Question: I'm so confused. I was using the OSMDroid API on Android for mapping and wanted to replicate it using OpenLayers and GeoExt, but I've got a projection problem with including GeoJSON nodes and action events.
My tile set is OSM based, and is hosted on the same Web server as this HTML/JS. See it all below. I realize my boundaries aren't working, and my projections might be completely wrong. I've been testing different combinations.
The problem is my map displays correctly and is centered fine. However:
1. My GeoJSON feature nodes are way off the map. They're in a different projection long/lat, but I don't know how to set or convert GeoJSON long/lat to the current map projection.
2. My mapCtrl doesn't work. When I click it the lonlat is another projection (the OSM projection coords) and I can't seem to convert them)
3. Any tips on how extent/bounds actually work would be greatly appreciated
Can someone please help with a bit of projection advice? Sigh... I'm not patient enough for this.

Here's my full JS, as is:
'''
var mapPanel, store, gridPanel, mainPanel, nodePop, mapPop;
Ext.onReady(function() {
var map, mapLayer, vecLayer;
var lon = -70.885610;
var lat = 38.345822;
var zoom = 17;
var maxZoom = 18;
var toProjection = new OpenLayers.Projection("EPSG:4326");
var fromProjection = new OpenLayers.Projection("EPSG:900913");
var extent = new OpenLayers.Bounds(-1.32,51.71,-1.18,51.80).transform(fromProjection, toProjection);
// Setup the node layer feature store and push it all into a vector layer
vecLayer = new OpenLayers.Layer.Vector("vector");
store = new GeoExt.data.FeatureStore({
layer: vecLayer,
fields: [
{name: 'name', type: 'string'},
{name: 'status', type: 'string'}
],
proxy: new GeoExt.data.ProtocolProxy({
protocol: new OpenLayers.Protocol.HTTP({
url: "data/sa.json",
format: new OpenLayers.Format.GeoJSON()
})
}),
autoLoad: true
});
// Setup the basic map layer using OSM style tile retreival to pull tiles
// from the same server hosting this service
map = new OpenLayers.Map(
'map', {
controls:[
new OpenLayers.Control.Navigation(),
new OpenLayers.Control.PanZoomBar(),
new OpenLayers.Control.Attribution(),
new OpenLayers.Control.ScaleLine()],
projection: toProjection,
displayProjection: fromProjection,
numZoomLevels: 20,
fractionalZoom: true
});
mapLayer = new OpenLayers.Layer.OSM(
"Local Tiles",
"tiles/${z}/${x}/${y}.png",
{
zoomOffset: 17,
resolutions: [1.194328566741945,0.5971642833709725,0.2985821416854863] // Zoom level 17 - 19
});
map.addLayers([mapLayer, vecLayer]);
// Create a map panel
mapPanel = new GeoExt.MapPanel({
title: "Map",
region: "center",
map: map,
xtype: "gx_mappanel",
center: new OpenLayers.LonLat(lon, lat),
zoom: zoom
});
// Create a grid panel for listing nodes
gridPanel = new Ext.grid.GridPanel({
title: "Nodes",
region: "east",
store: store,
width: 275,
columns: [{
header: "Name",
width: 200,
dataIndex: "name"
}, {
header: "Status",
width: 75,
dataIndex: "status"
}],
sm: new GeoExt.grid.FeatureSelectionModel({
autoPanMapOnSelection: true
})
});
// Create the main view port
new Ext.Viewport({
layout: "border",
items: [{
region: "north",
contentEl: "title",
height: 150
}, mapPanel, gridPanel]
});
var lonLat = new OpenLayers.LonLat(lon, lat).transform(new OpenLayers.Projection("EPSG:4326"), map.getProjectionObject());
map.setCenter(lonLat, zoom);
// Attach all the event driven stuff here...
// Create a node selection pop up control
function nodeAction(feature) {
nodePop = new GeoExt.Popup({
title: 'Node selected',
location: feature,
width: 200,
html: "",
maximizable: true,
collapsible: true
});
nodePop.on({
close: function() {
if(OpenLayers.Util.indexOf(vectorLayer.selectedFeatures, this.feature) > -1) {
selectCtrl.unselect(this.feature);
}
}
});
nodePop.show();
};
// Attach the pop to node/feature selection events
var selectCtrl = new OpenLayers.Control.SelectFeature(vecLayer);
vecLayer.events.on({
featureselected: function(e) {
nodeAction(e.feature);
}
});
// Create map selection pop up control
function mapAction(lonlat) {
mapPop = new GeoExt.Popup({
title: 'Map selected',
location: lonlat,
width: 200,
html: "You clicked on (" + lonlat.lon.toFixed(2) + ", " + lonlat.lat.toFixed(2) + ")",
maximizable: true,
collapsible: true,
map: mapPanel.map,
anchored: true
});
mapPop.doLayout();
mapPop.show();
};
var mapCtrl = new OpenLayers.Control.Click({
trigger: function(evt) {
var lonlat = mapPanel.map.getLonLatFromViewPortPx(evt.xy);
lonlat.transform(new OpenLayers.Projection("EPSG:4326"), mapPanel.map.getProjectionObject());
//.transform(new OpenLayers.Projection("EPSG:4326"), map.getProjectionObject());
mapAction(lonlat);
}
});
mapPanel.map.addControl(mapCtrl);
mapCtrl.activate();
});
// A control to handle user clicks on the map
OpenLayers.Control.Click = OpenLayers.Class(
OpenLayers.Control, {
defaultHandlerOptions: {
single: true,
double: false,
pixelTolerance: 0,
stopSingle: true
},
initialize: function(options) {
this.handlerOptions = OpenLayers.Util.extend(
options && options.handlerOptions || {},
this.defaultHandlerOptions
);
OpenLayers.Control.prototype.initialize.apply(
this, arguments
);
this.handler = new OpenLayers.Handler.Click(
this,
{ click: this.trigger },
this.handlerOptions
);
},
CLASS_NAME: "OpenLayers.Control.Click"
}
);
'''
Here's the GeoJSON I'm using:
'''
{
"type": "FeatureCollection",
"features": [
{
"geometry": {
"type": "Point",
"coordinates": [
-70.3856,
38.3458
]
},
"type": "Feature",
"properties": {
"name": "Node0",
"status": "Active",
"externalGraphic": "img/node2.png",
"graphicHeight": 75, "graphicWidth": 75
},
"id": 100
},
{
"geometry": {
"type": "Point",
"coordinates": [
-70.885810,
38.344722
]
},
"type": "Feature",
"properties": {
"name": "Node1",
"status": "Active",
"externalGraphic": "img/node2.png",
"graphicHeight": 75, "graphicWidth": 75
},
"id": 101
}
]
}
'''
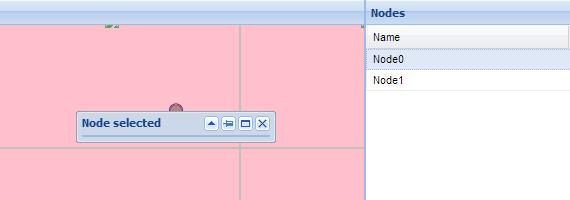
Answer: Ok, here's how I dealt with the issue:
1. I'm using the embedded the Jetty Web server in my back-end, but regardless, I created a servlet to respond with GeoJSON format data. Each Feature location lon/lat is converted between projections. (e.g. EPSG:4326 to EPSG:900913)
2. The lon/lat projection conversation leveraged the GeoTools Java API. This blog post was particularly helpful (http://ariasprado.name/2012/08/13/quick-and-dirty-coordinate-transforming-using-geotools.html) Note that you'll need to go through a fair bit of trial and error if you only want to include the jars required for converting yout projections. GeoTools is large, does a lot, and has a number of jars.
Now when the GeoExt.data.ProtocolProxy loads my GeoJSON content it's already in OSM compatible EPSG:900913. I would have liked to deal with this entirely in GeoExt/OpenLayer, but there doesn't appear to be an easy way. I will acknowledge that GeoExt and OpenLayers don't have super great reference documentation to follow.
I'd include my GeoTools code but "Arias Prado GIS Ramblings" blog post above does a better job than I could. Again though, note that you'll have to trial and error the jars. Projection encoders are loaded dynamically, and they in turn have class dependencies from other jars.